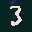
Label: 3